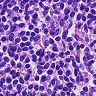
Metastatic tissue present: no